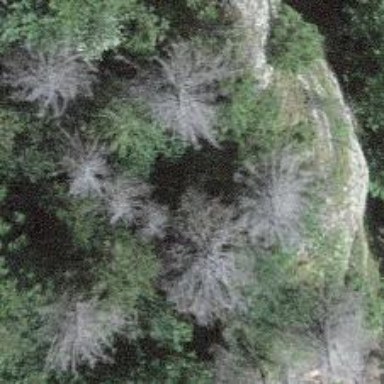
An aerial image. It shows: Natural cliff.